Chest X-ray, AP view. Patient: 12 years old, sex F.
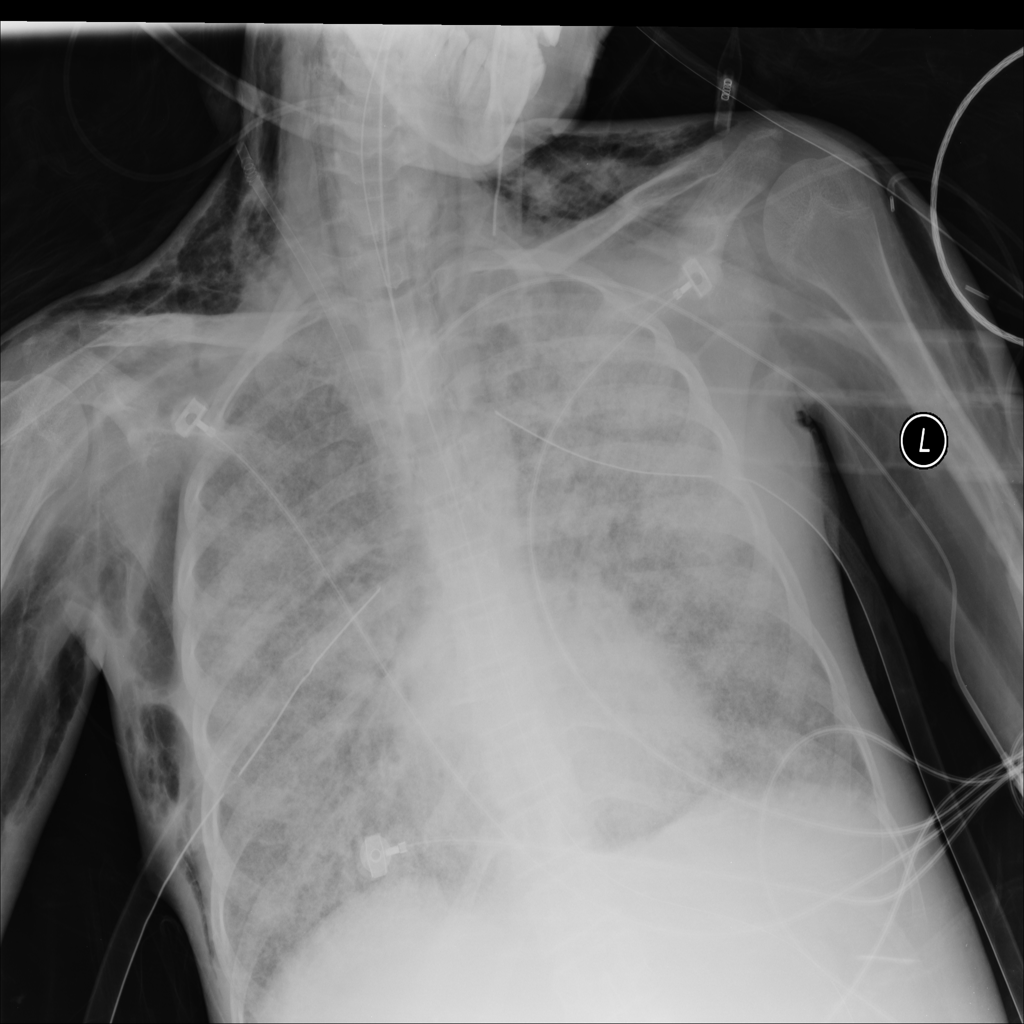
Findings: Emphysema